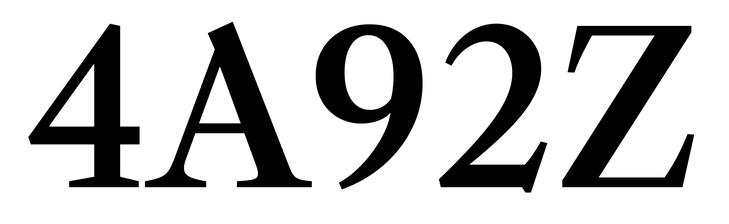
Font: LibreCaslonText_Medium